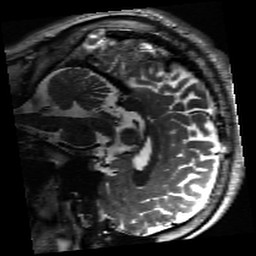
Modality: inplaneT2
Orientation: sagittal